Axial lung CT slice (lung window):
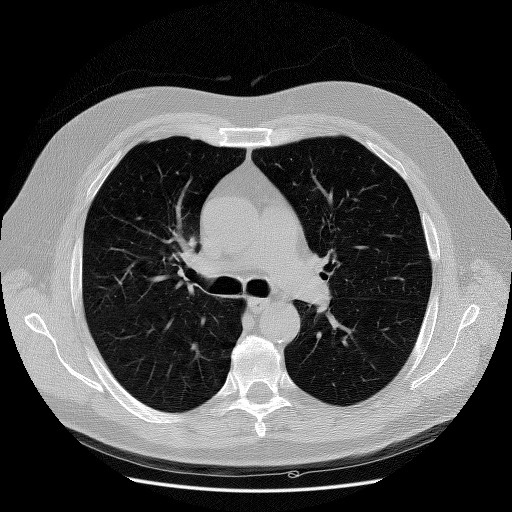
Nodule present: no